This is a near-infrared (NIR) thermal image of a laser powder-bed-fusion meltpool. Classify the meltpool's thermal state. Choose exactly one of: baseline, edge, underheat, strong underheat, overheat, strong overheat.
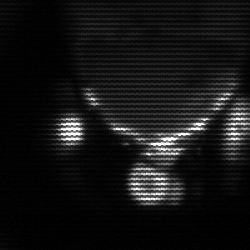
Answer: baseline